Question: I am trying to parse an XBM bitmap on Arduino, with no luck at all (expect <16x16 bitmaps). After much searching, researching and tinkering I have come up to this function. I'm sure I'm reading the bytes correctly (tested), there is something wrong with the conversion though.
'''
void bitmap(int x, int y, uint16_t *bitmap, uint8_t w, uint8_t h) {
uint16_t dots, msb;
uint16_t col, row;
msb = 1 << (w - 1);
for (row = 0; row < h; row++) {
dots = pgm_read_word(bitmap + row);
//Serial.print(dots, HEX);
//Serial.println(" ");
for (col = 0; col < w; col++) {
if (dots & (msb >> col))
Serial.print("#"); //toolbox.setPixel(x, y, 1, false);
else
Serial.print("'"); //toolbox.setPixel(x, y, 0, false);
}
Serial.println("");
}
}
'''
This is the bitmap I'm trying to show. It has a size of 32x32 pixels. Images of 16x16 or less are displayed correctly.
'''
// 32x32
uint16_t medium[] PROGMEM = {
0xffff, 0xffff, 0x0000, 0x8000, 0xffff, 0xffff, 0x0001, 0x0000, 0xffff,
0xffff, 0x0000, 0x8000, 0xffff, 0xffff, 0x0001, 0x0000, 0xffff, 0xffff,
0x0000, 0x8000, 0xffff, 0xffff, 0x0001, 0x0000, 0xffff, 0xffff, 0x0000,
0x8000, 0xffff, 0xffff, 0x0001, 0x0000, 0xffff, 0xffff, 0x0000, 0x8000,
0xffff, 0xffff, 0x0001, 0x0000, 0xffff, 0xffff, 0x0000, 0x8000, 0xffff,
0xffff, 0x0001, 0x0000, 0xffff, 0xffff, 0x0000, 0x8000, 0xffff, 0xffff,
0x0001, 0x0000, 0xffff, 0xffff, 0x0000, 0x8000, 0xffff, 0xffff, 0x0001,
0x0000 };
'''
This is a PNG of the bitmap for reference:
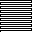
Answer: '''
msb = 1 << (w - 1);
[snip]
if (dots & (msb >> col))
'''
This logic only works if 'w' is less than 16.
EDIT: in response to comment.
Actually, that is the part that needs fixing. It is true that you are going to use uint16_t, but you need to work out a way to turn the 16 bit integers into a stream of bits. Right now, it only works when the rows are exactly 16 bits wide.
I would do something to get the next bit from the stream. I would use a variable to keep track of where I am in the current word, and then get the next word when needed using another variable.
'''
void bitmap(int x, int y, uint16_t *bitmap, uint8_t w, uint8_t h) {
uint16_t dots = 0, current_mask = 0;
uint16_t col, row, next_word = 0;
for (row = 0; row < h; row++) {
for (col = 0; col < w; col++) {
current_mask >>= 1;
if (0 == current_mask) {
current_mask = 1 << 15;
dots = pgm_read_word(bitmap + next_word);
++next_word;
}
if (dots & current_mask)
Serial.print("#"); //toolbox.setPixel(x, y, 1, false);
else
Serial.print("'"); //toolbox.setPixel(x, y, 0, false);
}
Serial.println("");
}
}
'''
I haven't tried this, and there are some details to take of with indexing memory and bit shifting. Good luck.